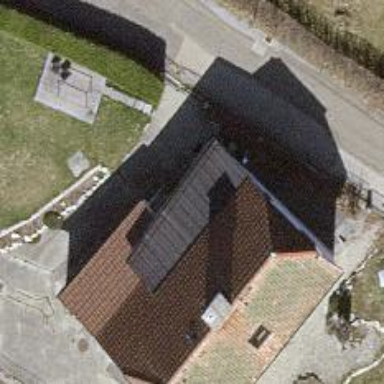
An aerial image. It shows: Building with half-hipped roof.